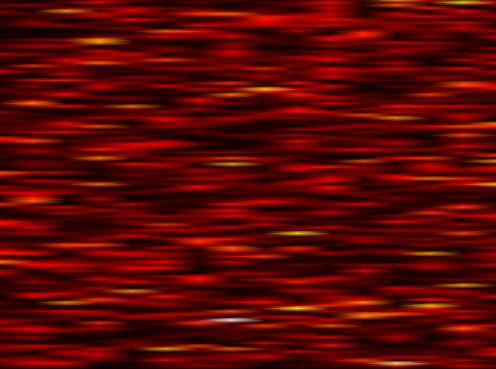
Label: WOLA